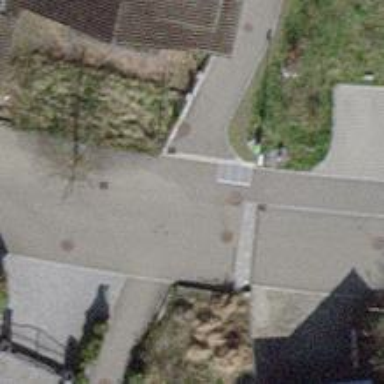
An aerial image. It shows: Unmarked road crossing.